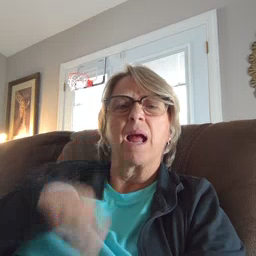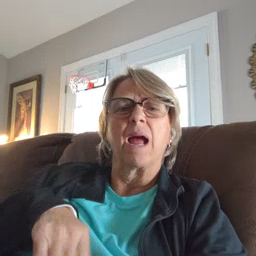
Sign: bad